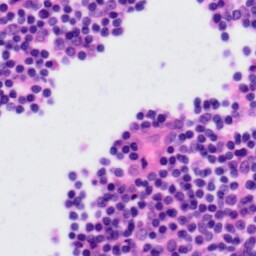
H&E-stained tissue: Tonsil